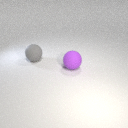
large purple rubber sphere in front of large gray rubber sphere